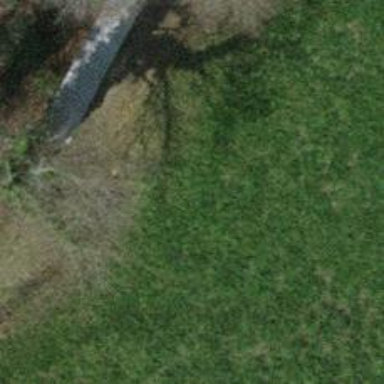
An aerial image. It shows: Brown bench.